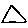
Label: triangle